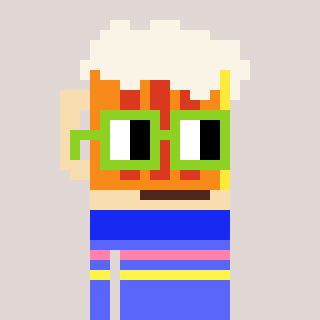
a pixel art character with square light green glasses, a beer-shaped head and a purple-colored body on a warm background